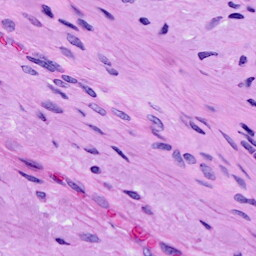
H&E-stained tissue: Cervix